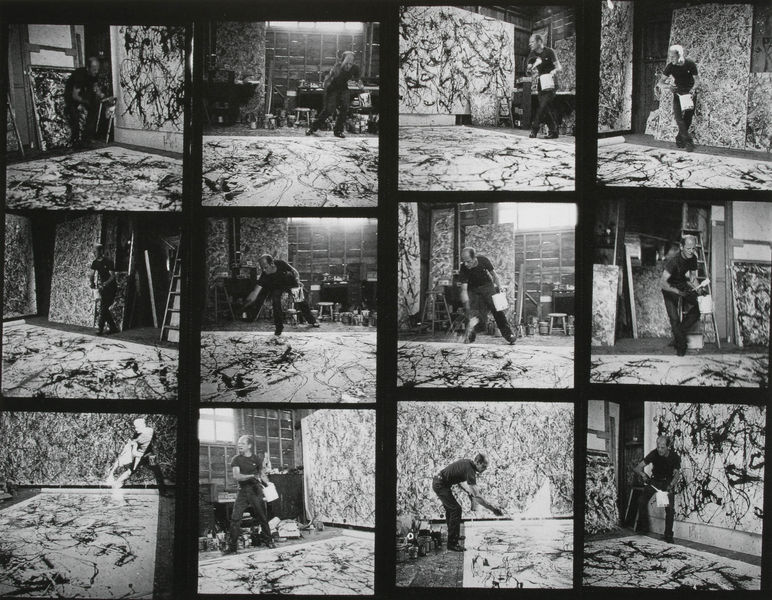
Titel: Jackson Pollock painting in his studio
Künstler: Hans Namuth
Schlagwörter: mann, weiß, grau, männer, schwarz, wand, stein, felder, boden, arbeit, chaos, schwung, bilder, fotos, farbe, atelier, maler, plastik, collage, foto, wände, fussboden, keller, künstler, malen, pinsel, reihen, mauern, spritzer, eimer, klecks, action, photo, schnelligkeit, blöcke, schütten, performance, pollock, action painting, dripping, art in action, montage, photomontage